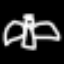
Label: angel